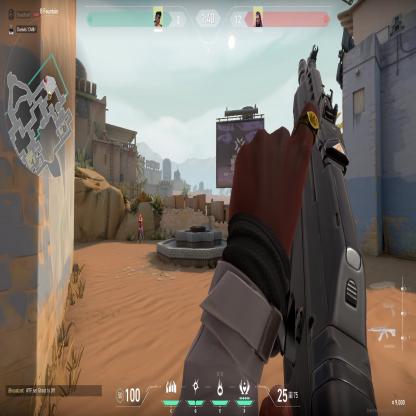
Label: enemy